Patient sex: F
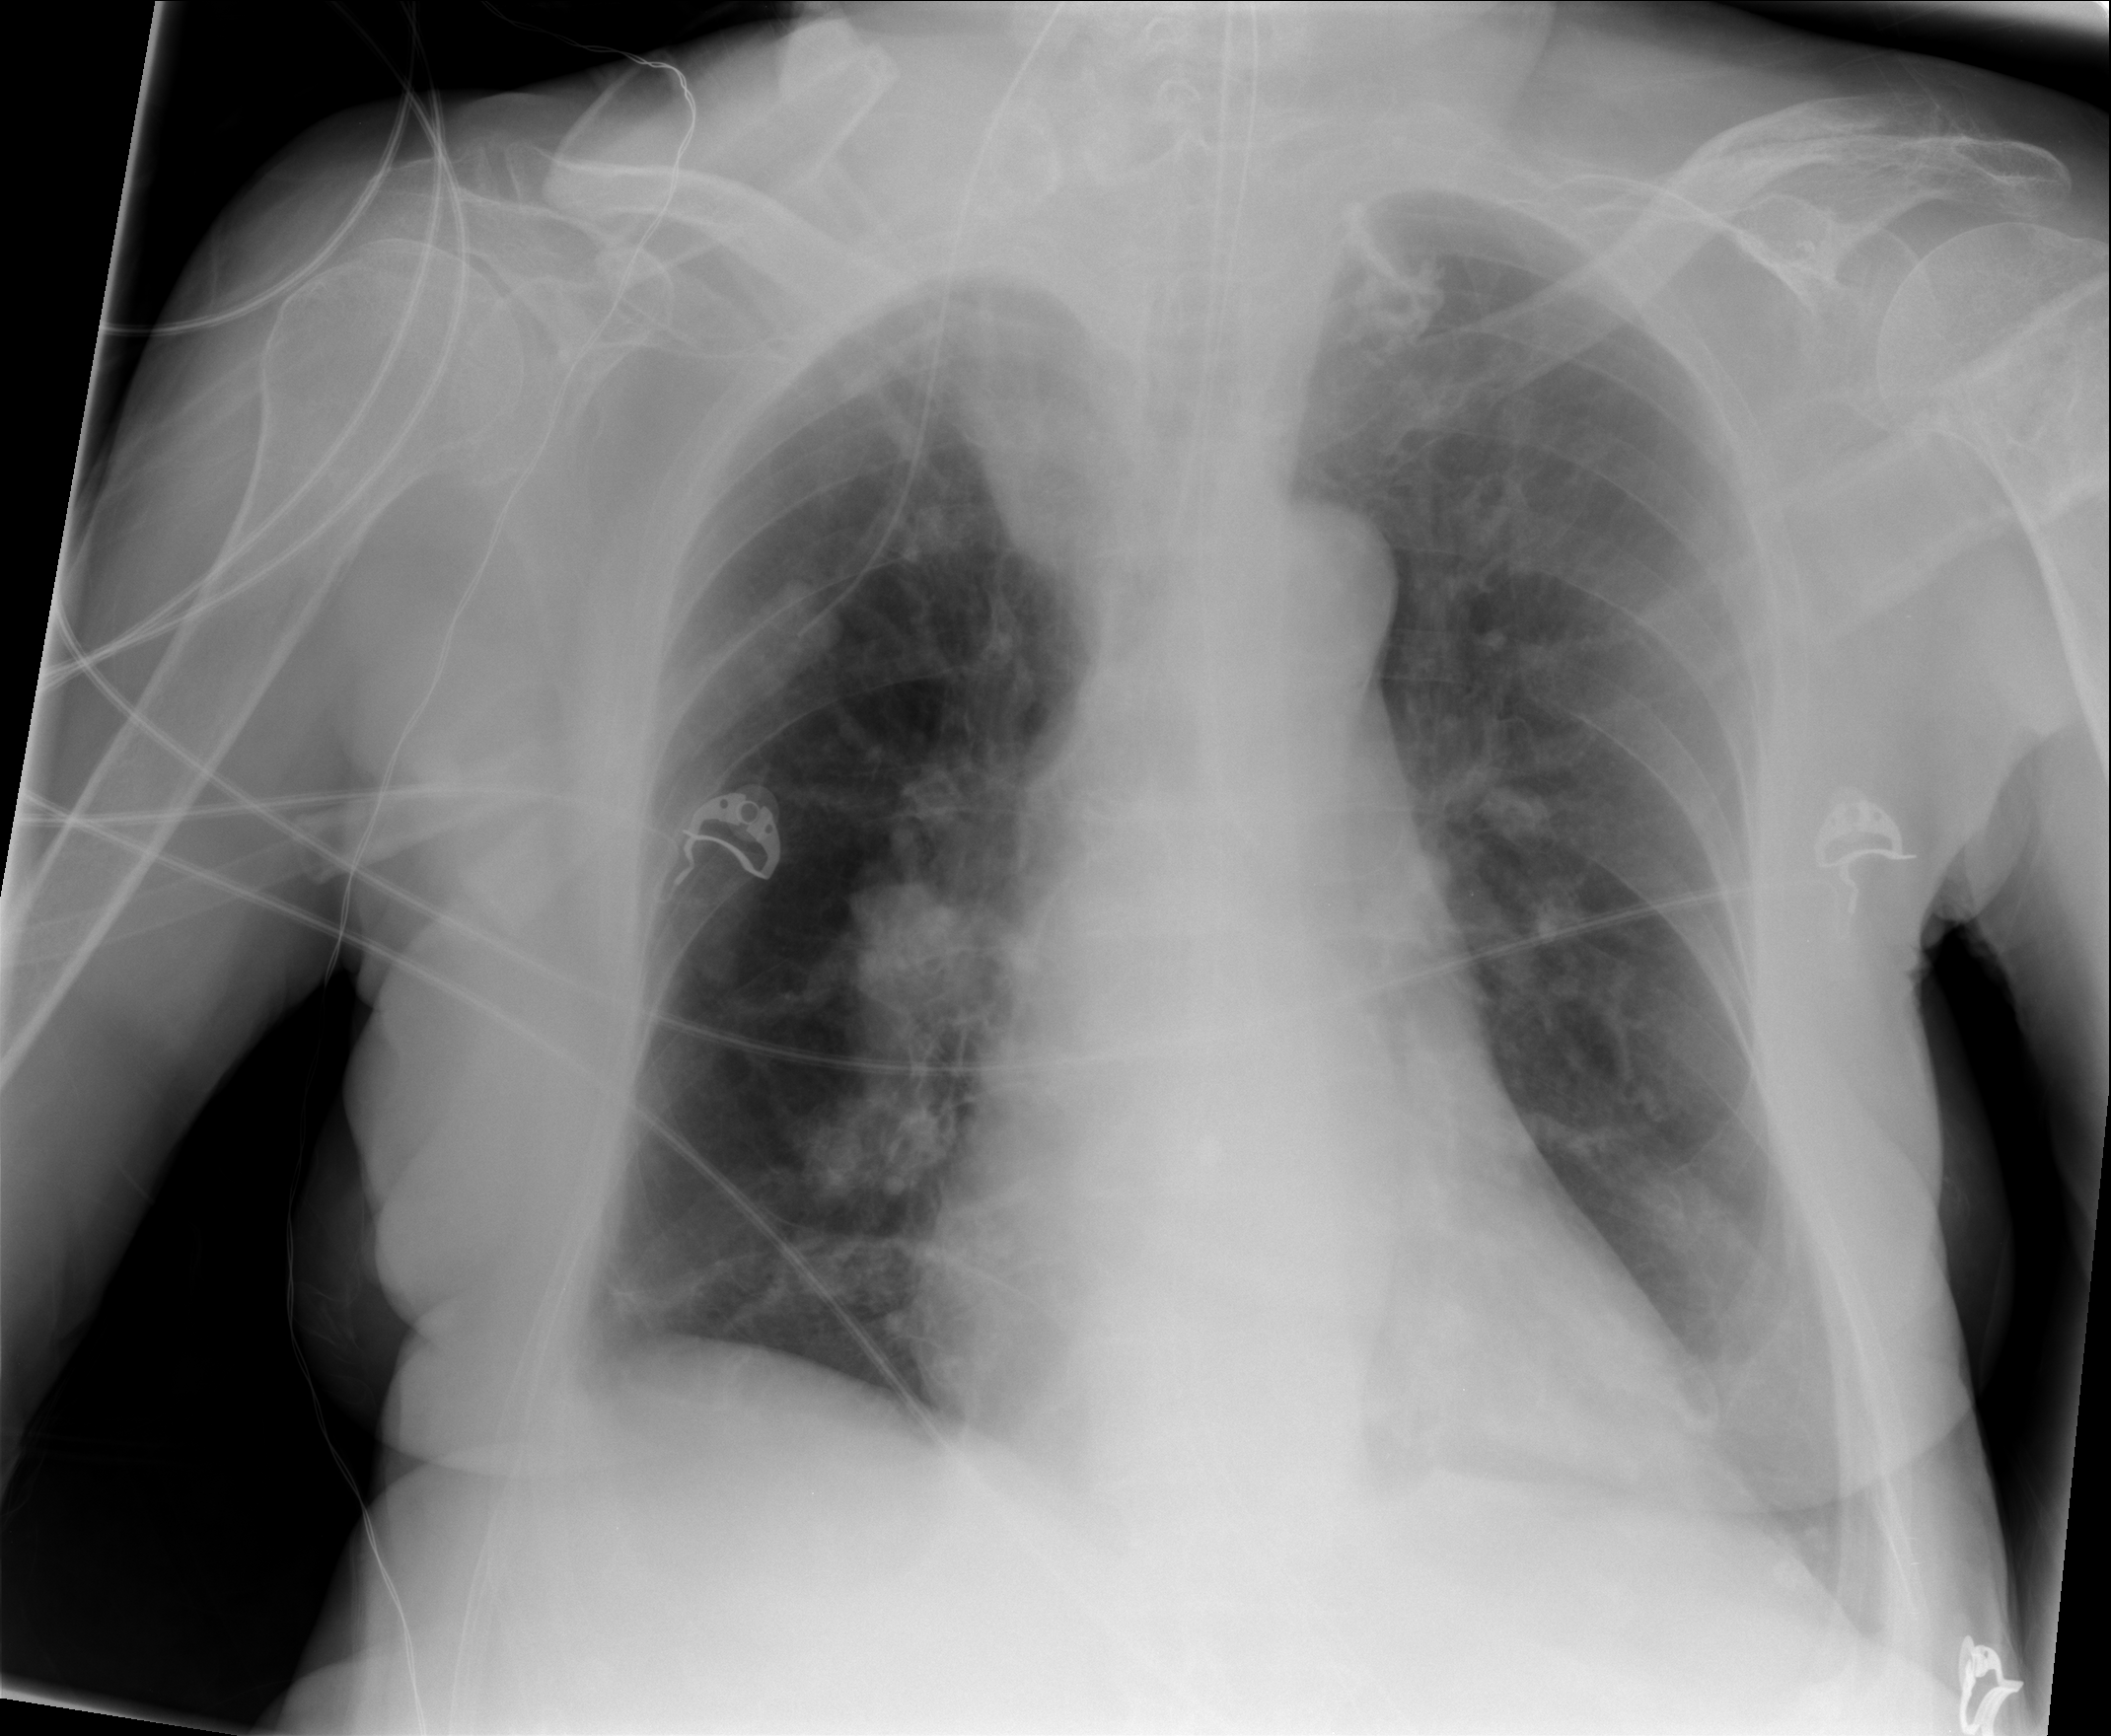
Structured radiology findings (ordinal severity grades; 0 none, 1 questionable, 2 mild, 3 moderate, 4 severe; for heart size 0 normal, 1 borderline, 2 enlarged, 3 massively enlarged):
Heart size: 0
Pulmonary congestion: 2
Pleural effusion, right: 0
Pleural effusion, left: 2
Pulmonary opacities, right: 0
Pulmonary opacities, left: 0
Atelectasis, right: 0
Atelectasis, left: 0